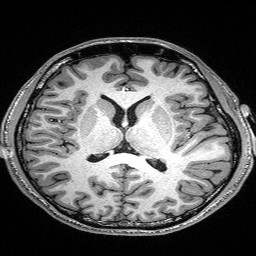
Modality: T1w
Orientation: coronal